This grayscale texture is a bearing vibration snapshot reshaped row-by-row into a square image. Diagnose the bearing from this image, choosing from: normal, inner_race, outer_race, ball.
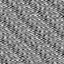
Answer: outer_race